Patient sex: M
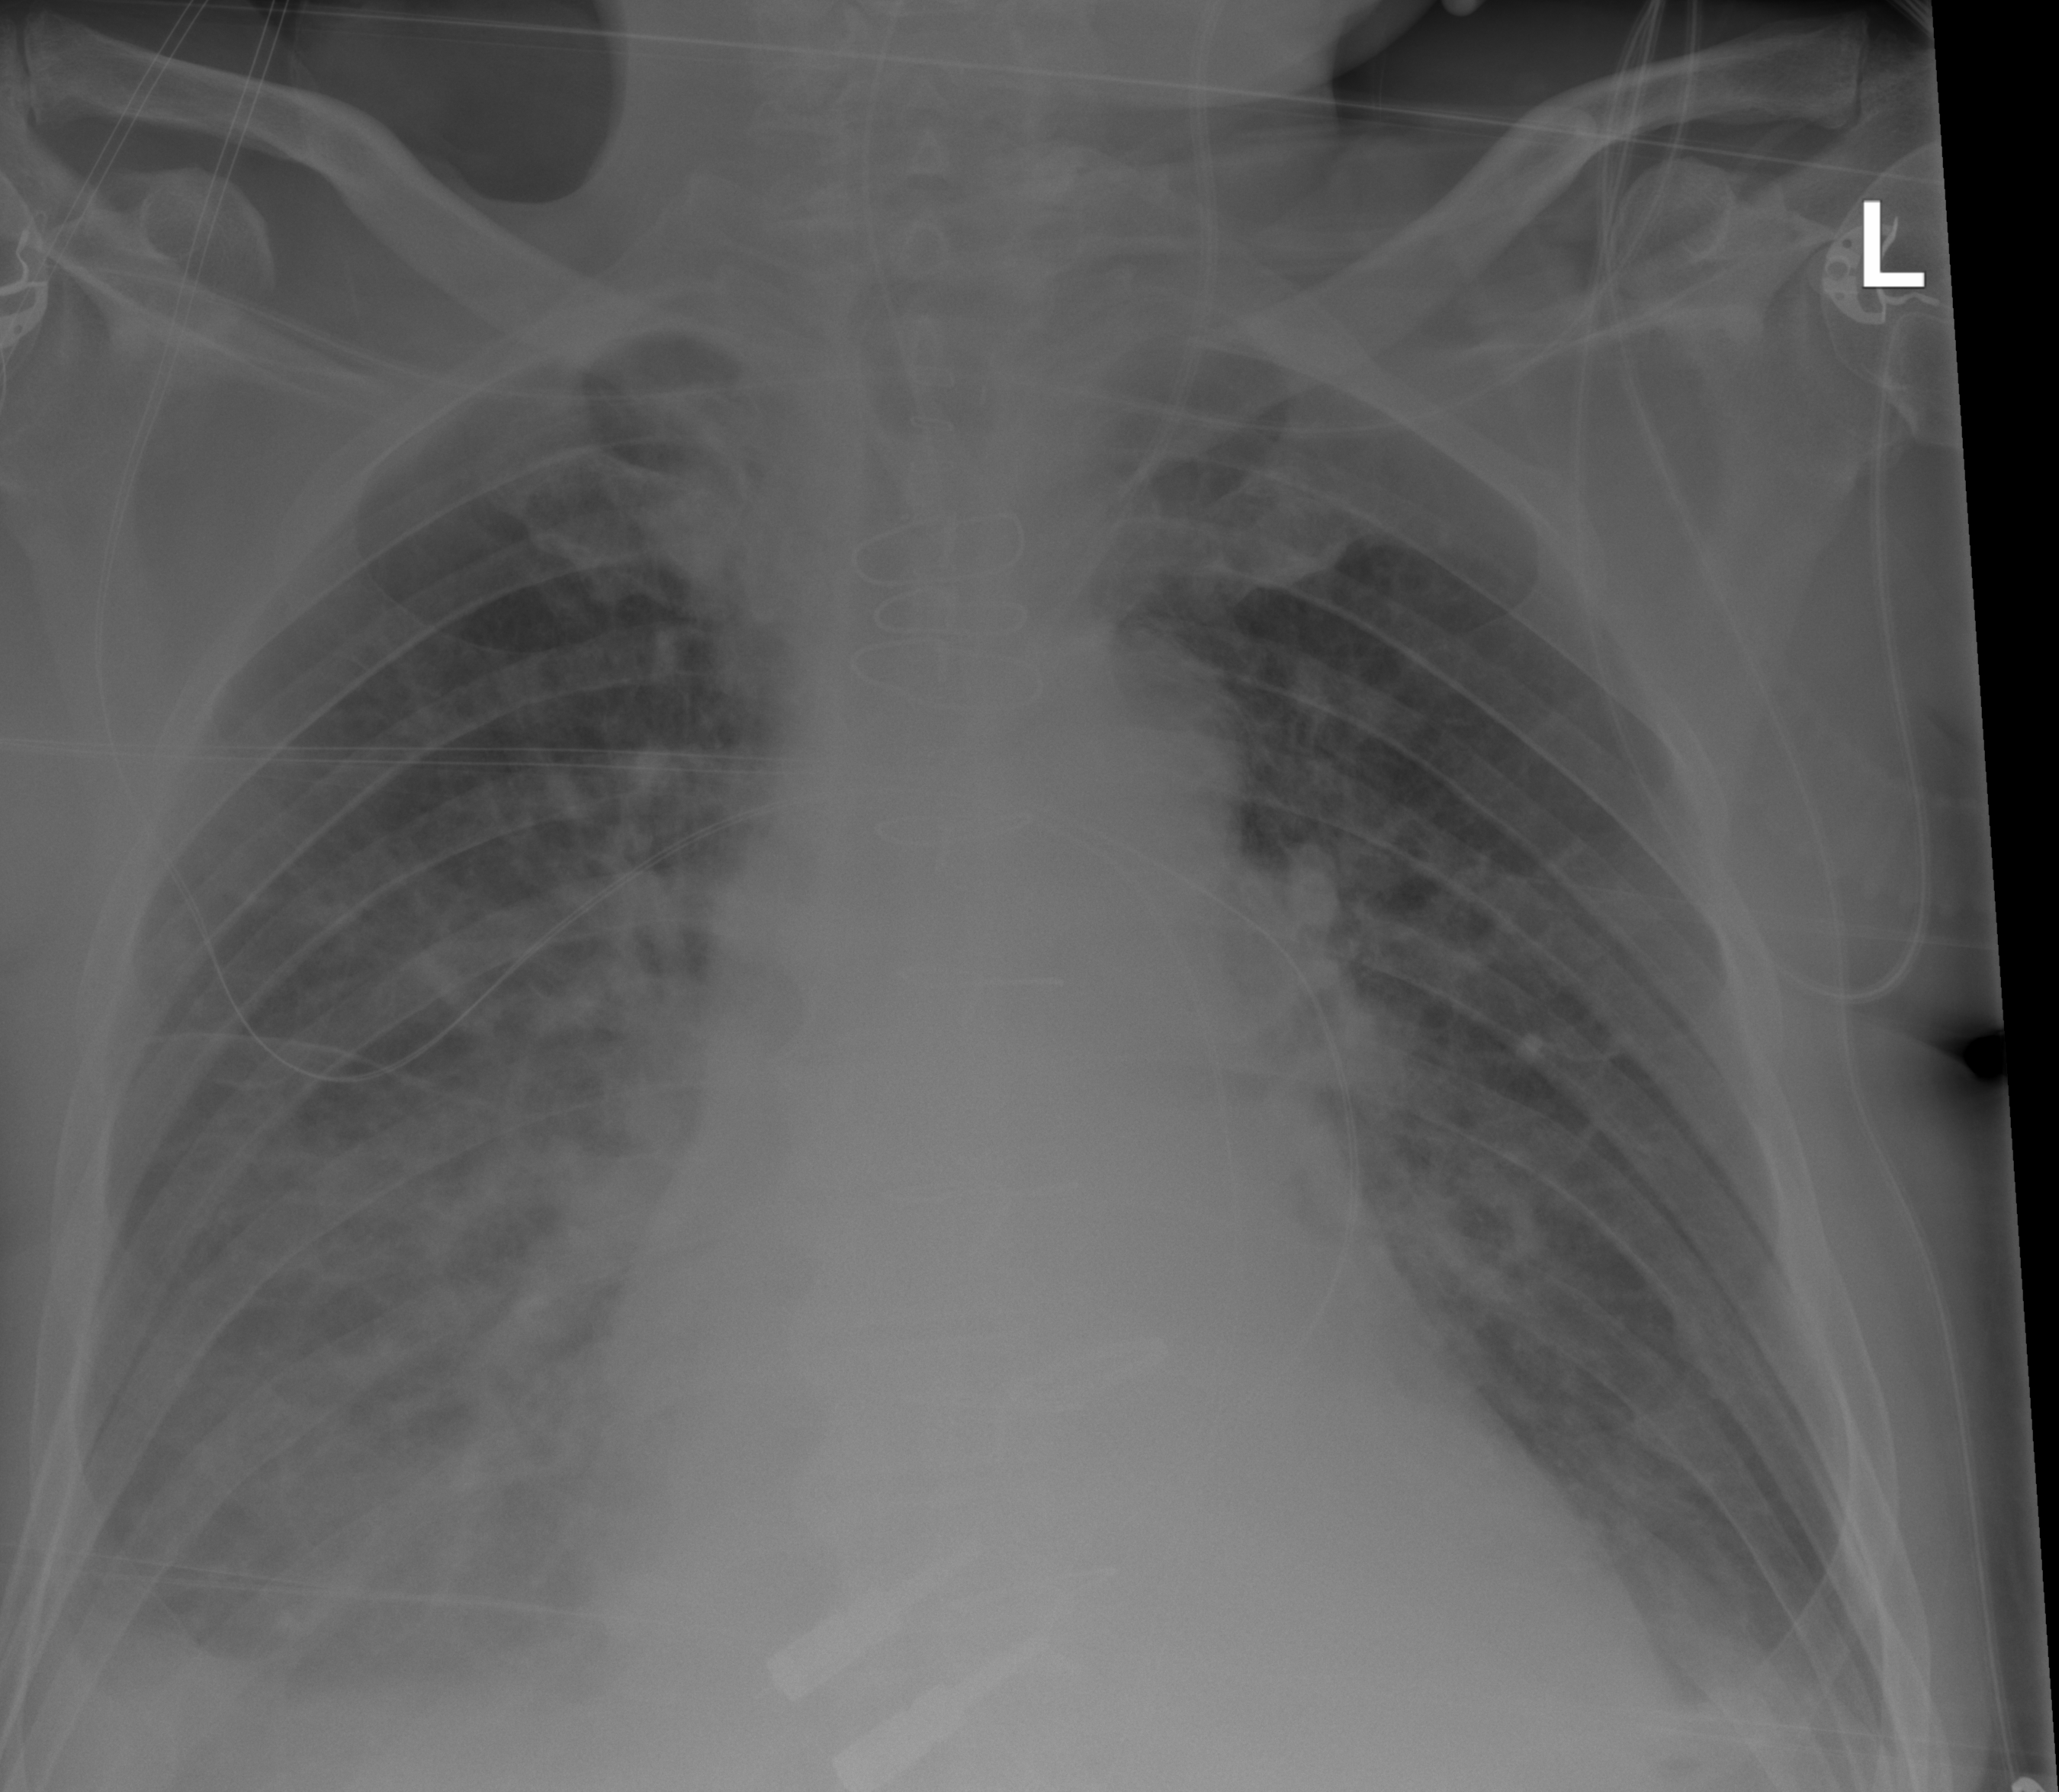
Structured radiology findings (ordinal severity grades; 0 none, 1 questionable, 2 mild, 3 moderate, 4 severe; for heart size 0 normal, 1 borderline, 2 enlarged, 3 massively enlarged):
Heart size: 2
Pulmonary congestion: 2
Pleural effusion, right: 3
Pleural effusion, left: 2
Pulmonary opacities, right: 2
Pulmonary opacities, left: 2
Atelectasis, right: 2
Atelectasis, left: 2